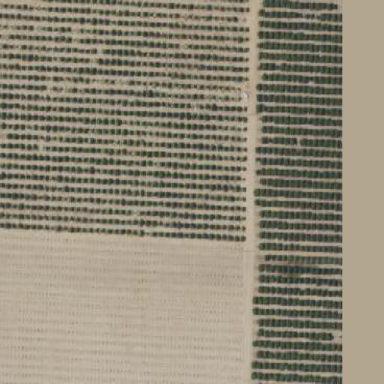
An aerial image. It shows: Orange orchard with rows of orange trees.